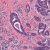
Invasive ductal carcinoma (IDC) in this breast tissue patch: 1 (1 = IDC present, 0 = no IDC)